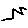
Label: zigzag